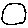
Label: circle